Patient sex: F
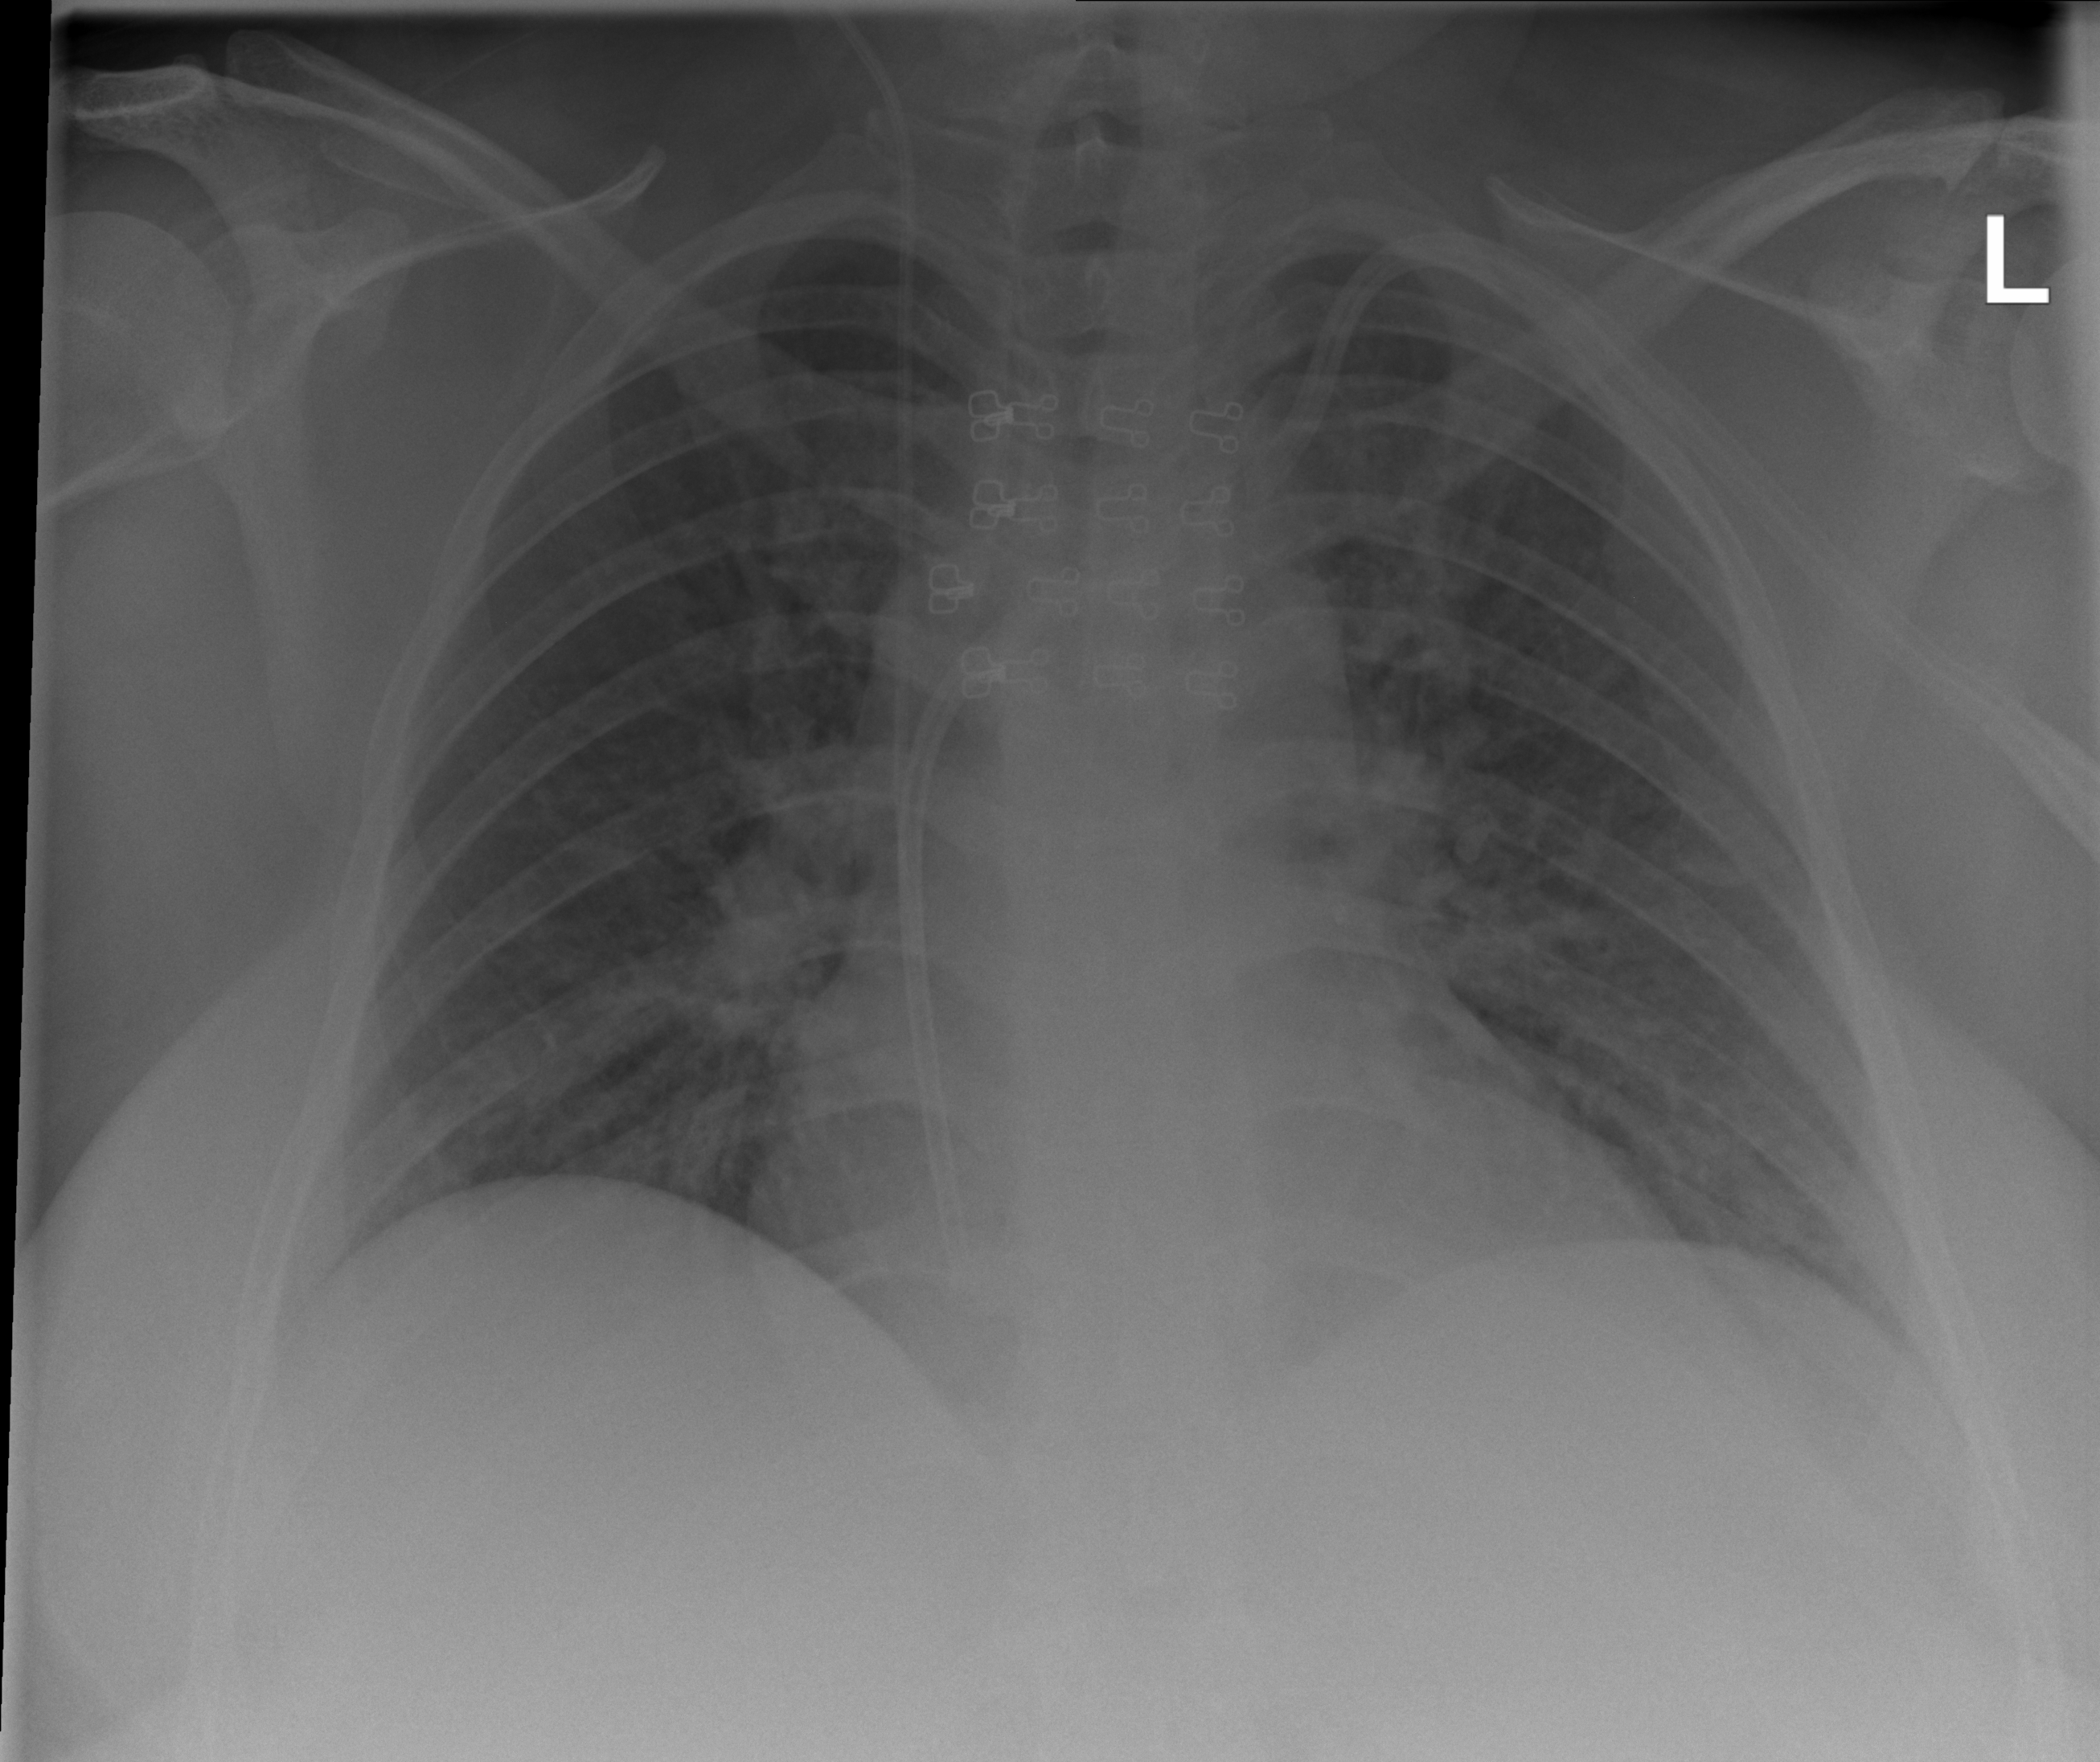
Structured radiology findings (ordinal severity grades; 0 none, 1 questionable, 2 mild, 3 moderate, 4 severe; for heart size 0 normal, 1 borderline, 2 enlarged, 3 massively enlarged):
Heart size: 2
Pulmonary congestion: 2
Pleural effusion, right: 0
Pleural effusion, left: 0
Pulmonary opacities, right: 0
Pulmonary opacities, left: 0
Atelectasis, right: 0
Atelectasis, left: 0